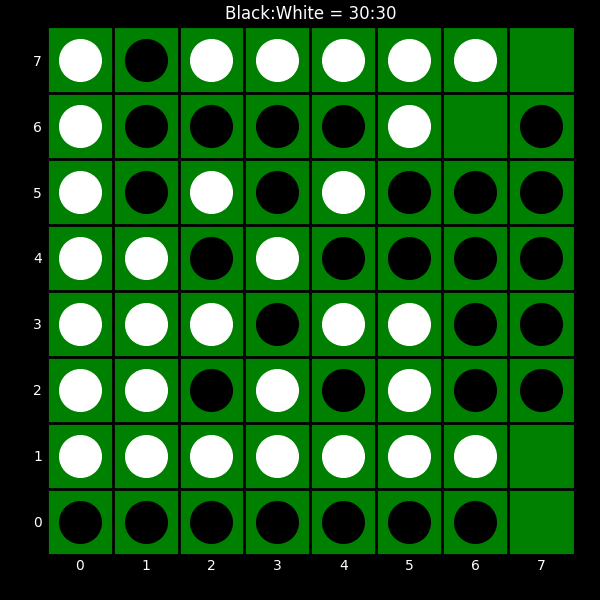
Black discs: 30
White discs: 30